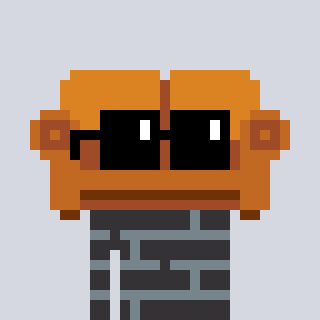
a pixel art character with square black sunglasses, a couch-shaped head and a grayscale-colored body on a cool background